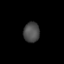
Tissue: lung
Cell type: Epithelial cells
Senescence score: 0.1492
Nuclear area (px): 313
Mean DAPI intensity: 76.243